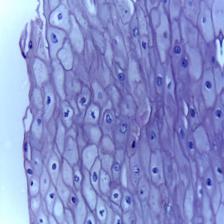
Diagnosis: Normal